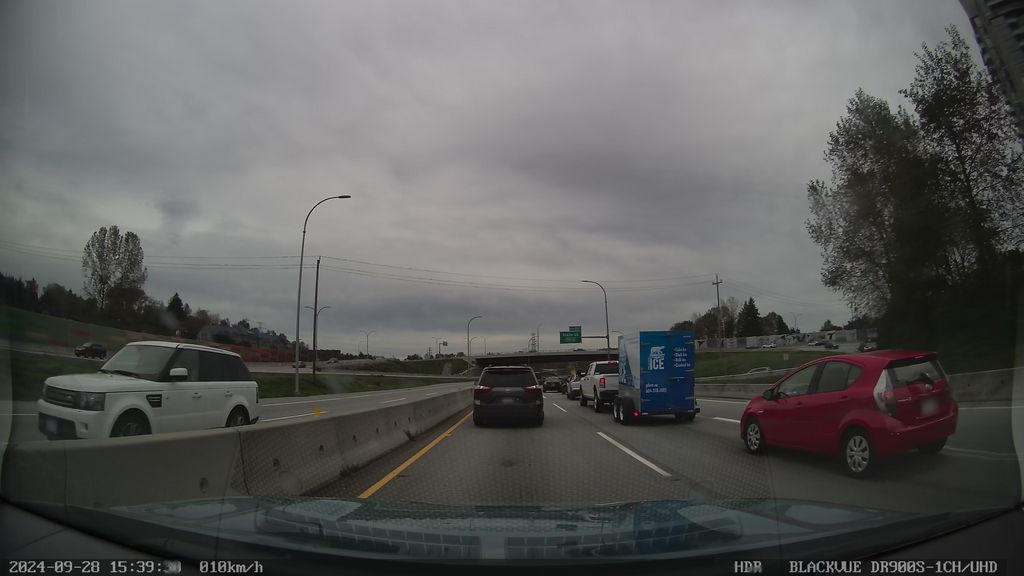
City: vancouver